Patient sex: M
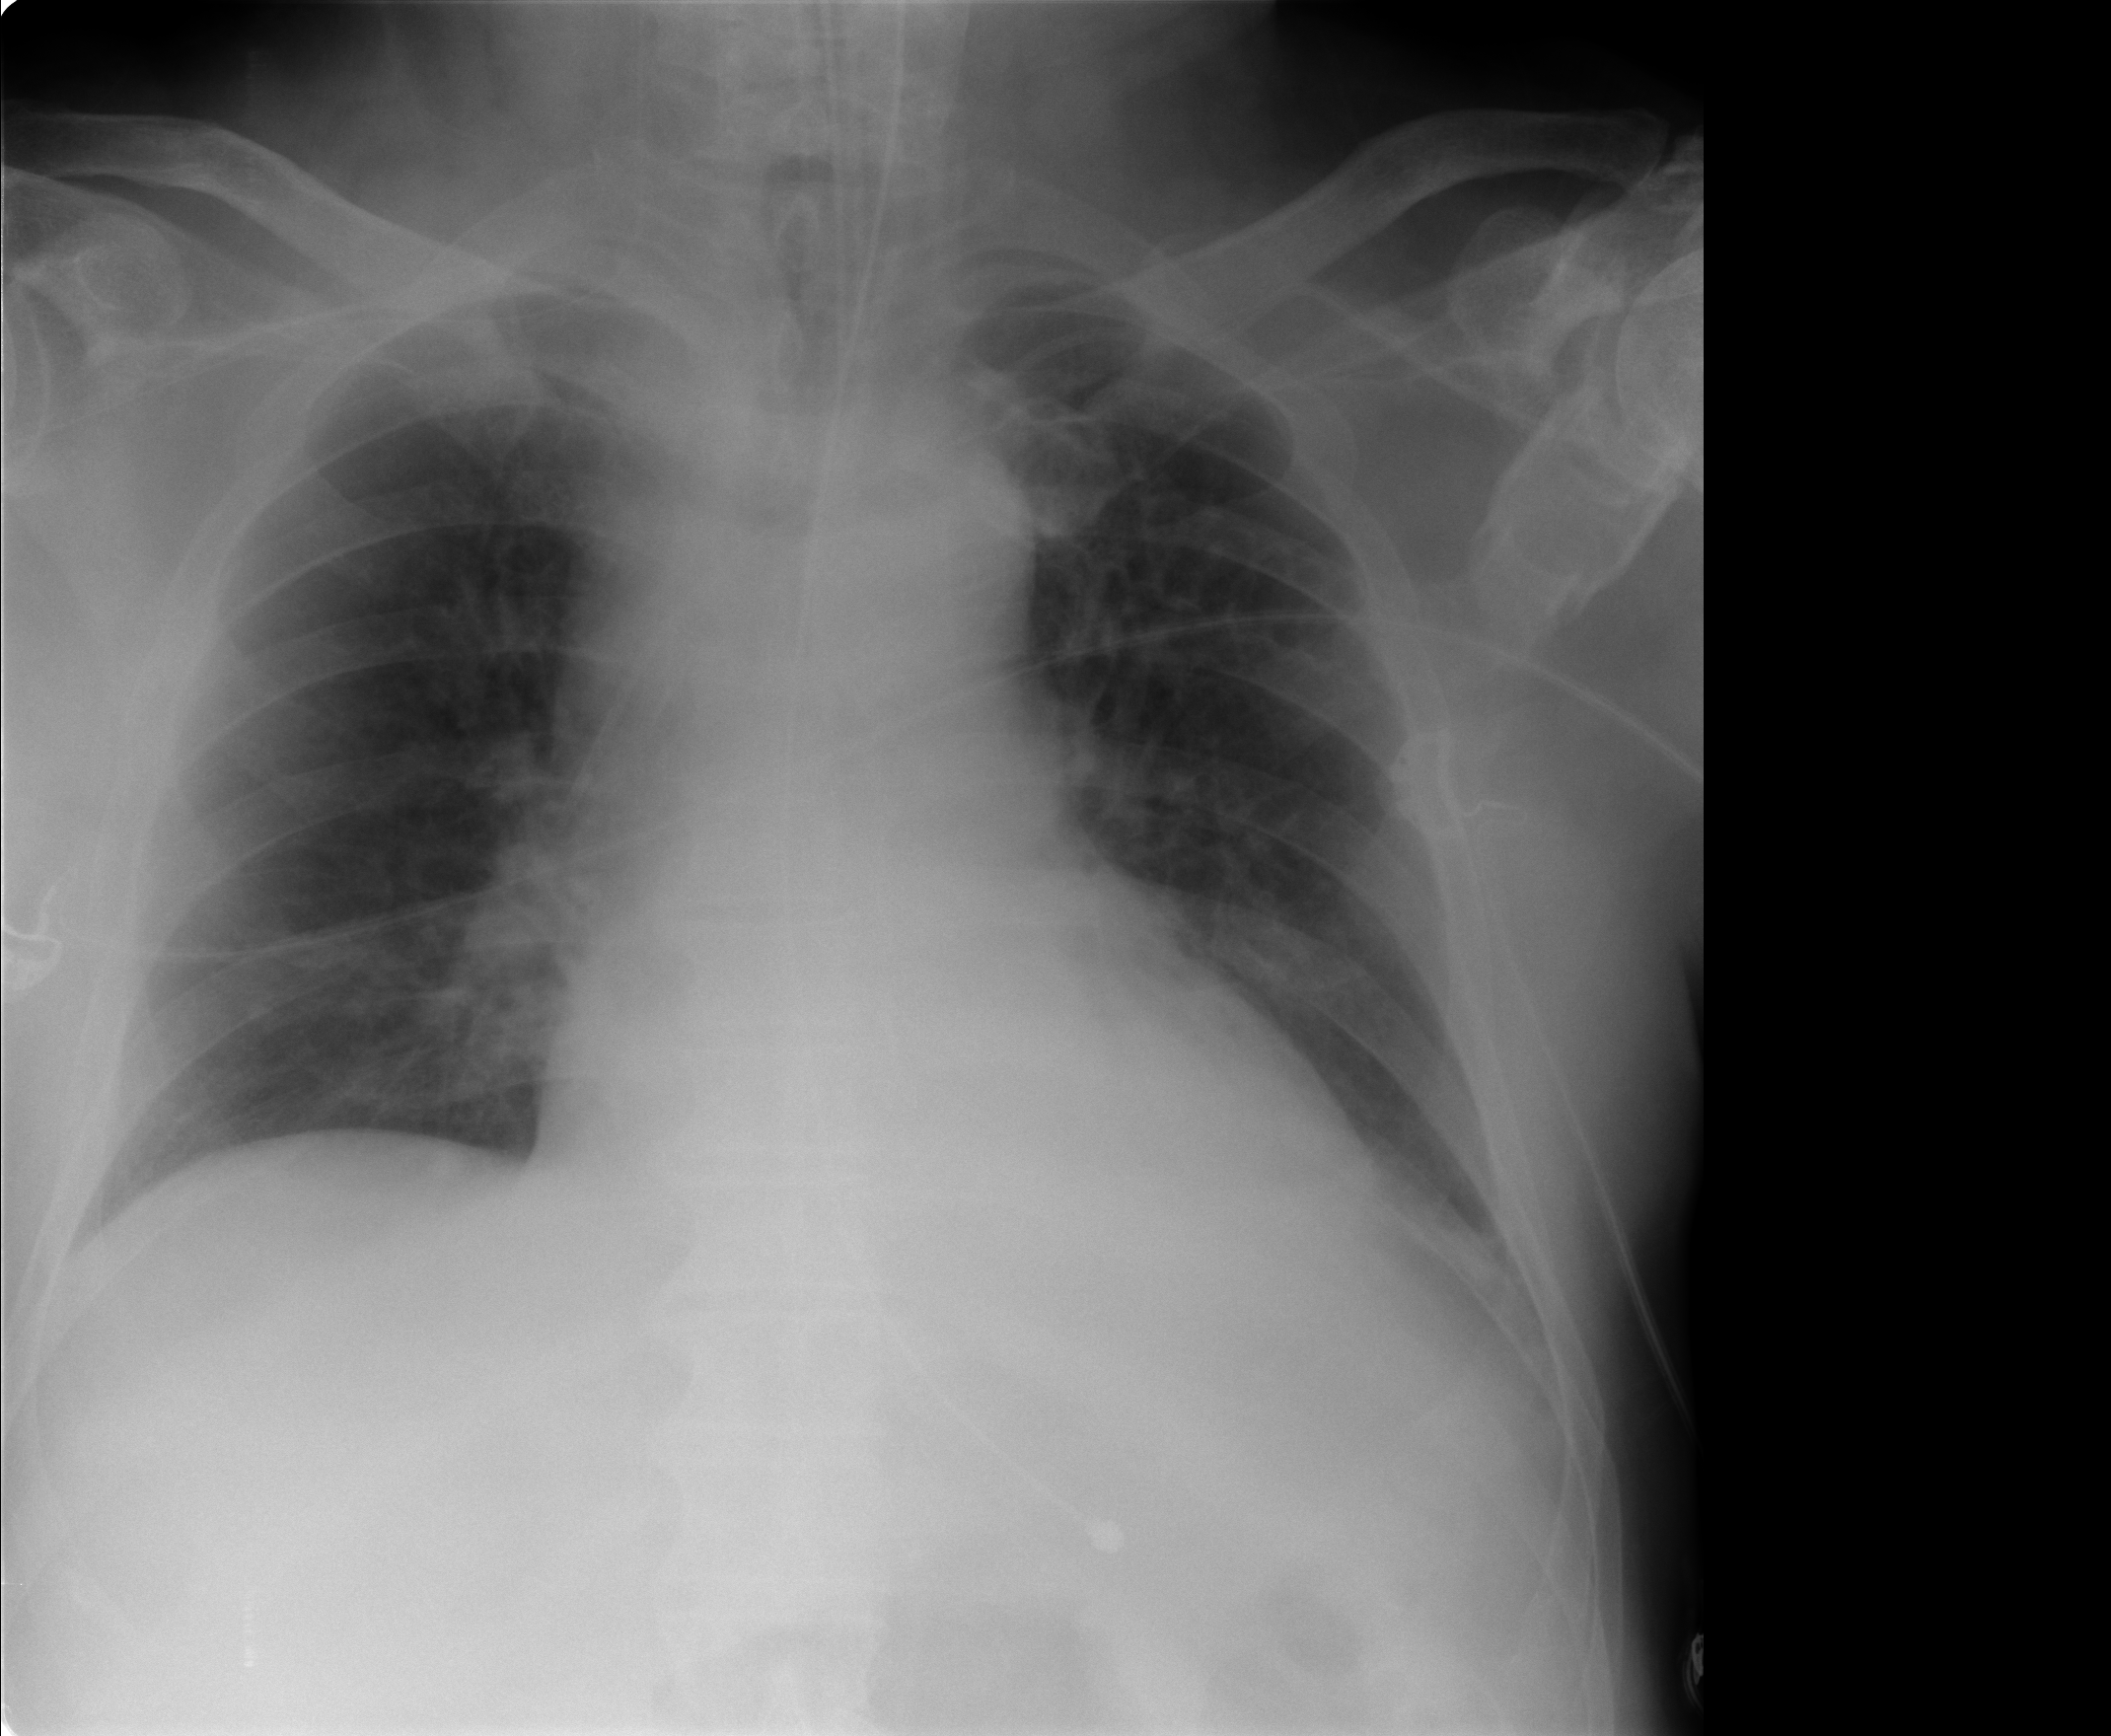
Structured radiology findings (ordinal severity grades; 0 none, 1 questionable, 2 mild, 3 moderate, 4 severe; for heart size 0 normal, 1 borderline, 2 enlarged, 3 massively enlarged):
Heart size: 0
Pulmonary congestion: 1
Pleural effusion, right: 0
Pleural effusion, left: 1
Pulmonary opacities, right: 0
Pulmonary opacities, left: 0
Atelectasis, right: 0
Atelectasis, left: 2